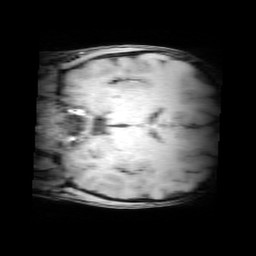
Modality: MP2RAGE
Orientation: coronal
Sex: male
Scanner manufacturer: siemens
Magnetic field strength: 3 T
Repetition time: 5 s
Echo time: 0.00355 s